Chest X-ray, PA view. Patient: 45 years old, sex F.
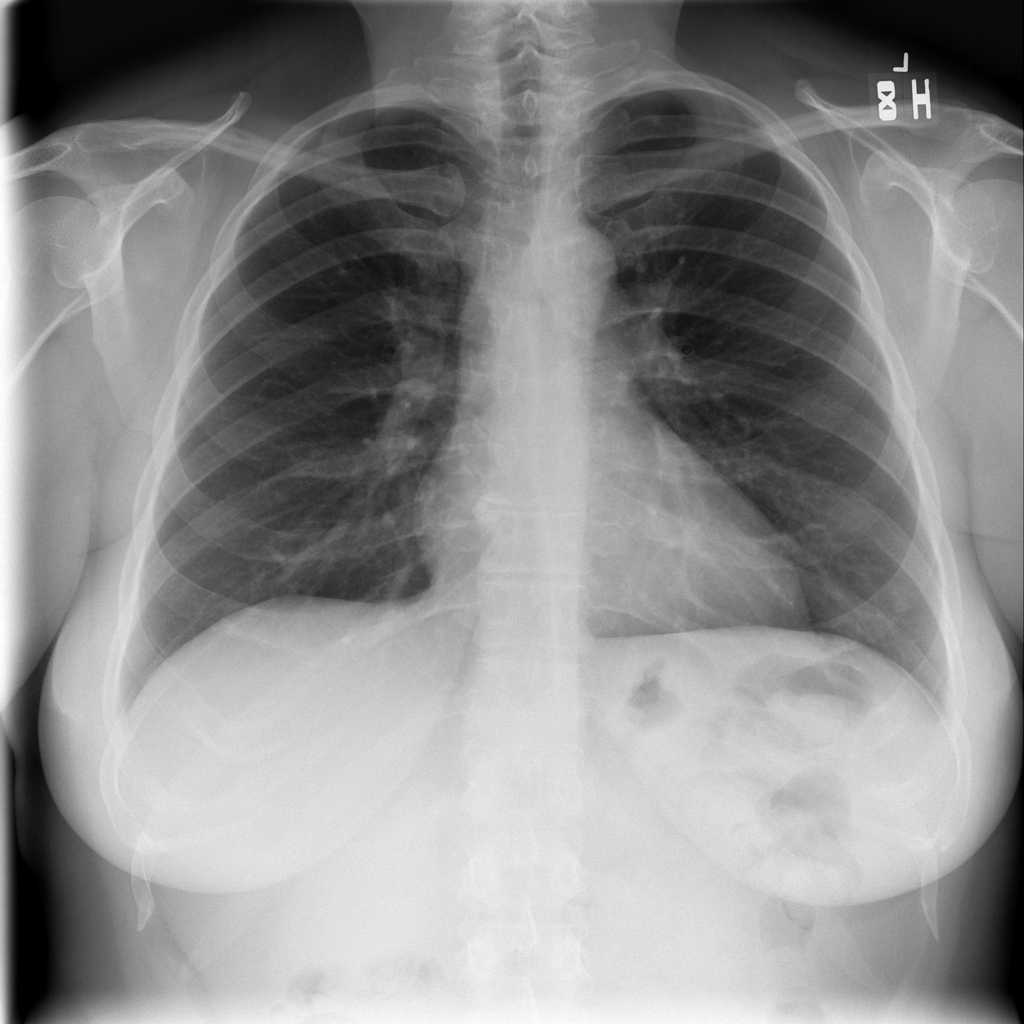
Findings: No Finding